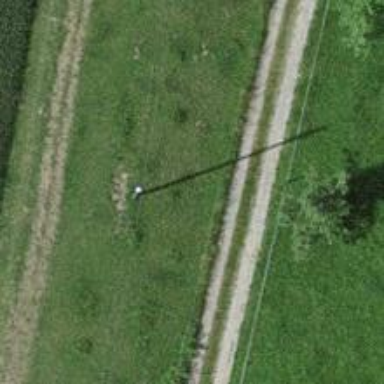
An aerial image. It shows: Power pole.